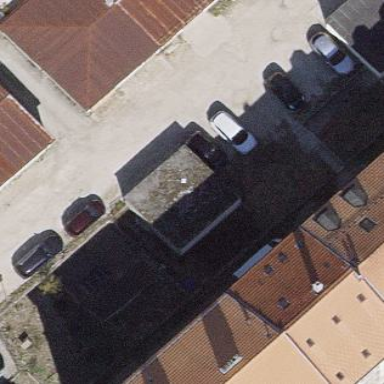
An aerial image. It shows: Garages with flat roofs.